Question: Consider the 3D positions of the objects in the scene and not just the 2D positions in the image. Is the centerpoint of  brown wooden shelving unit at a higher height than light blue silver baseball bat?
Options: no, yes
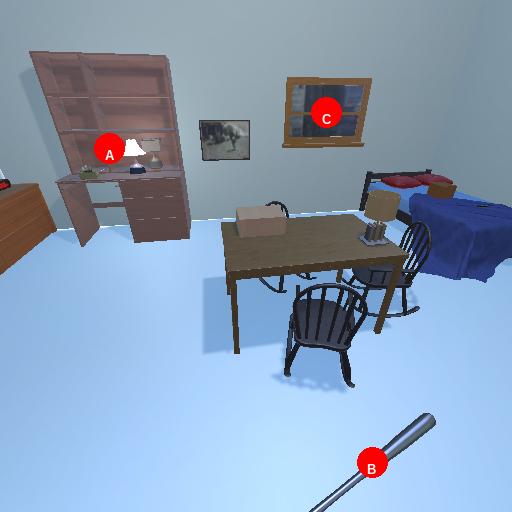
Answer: no